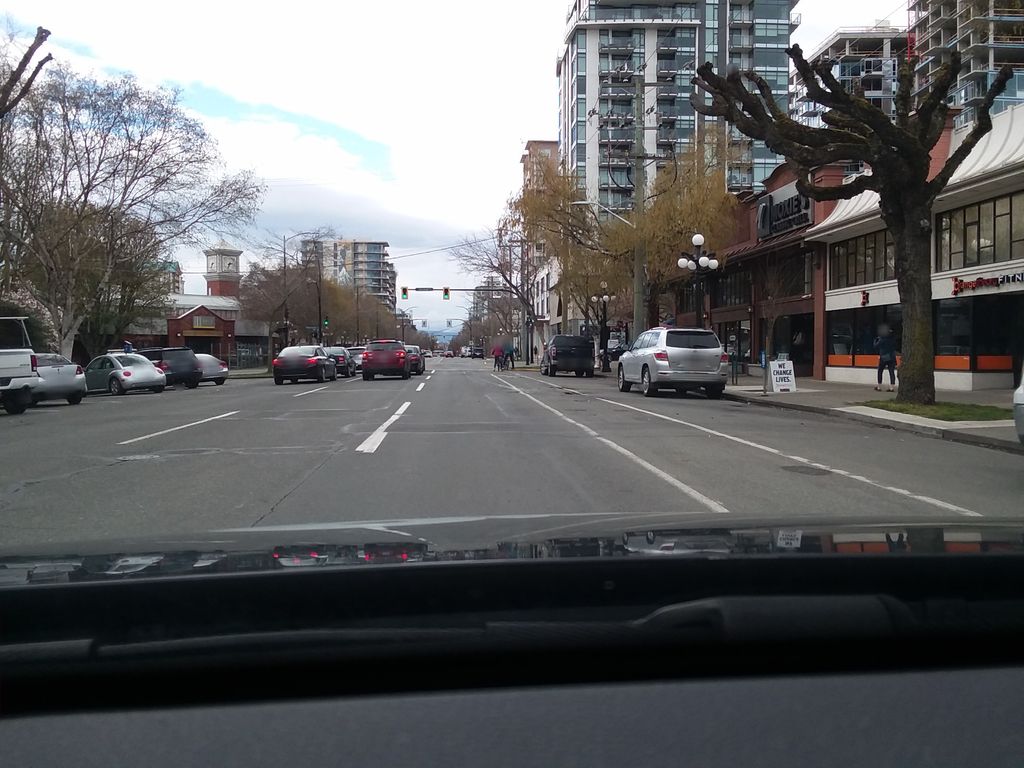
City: victoria